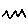
Label: zigzag